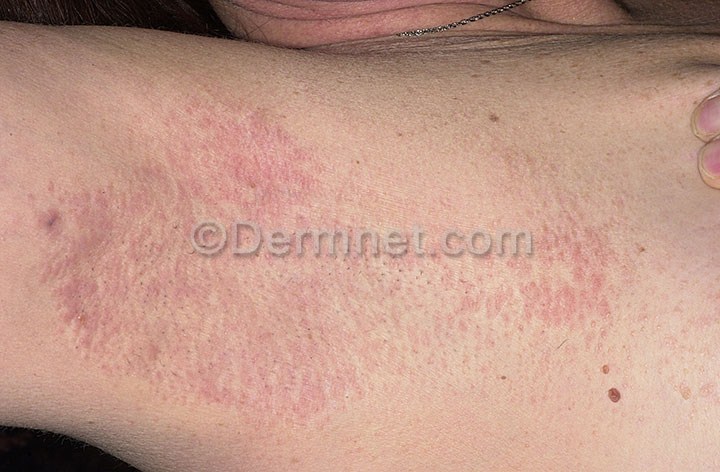
Disease: Seborrheic Keratoses and other Benign Tumors